This time-frequency spectrogram was computed from a bearing vibration snapshot; brighter regions carry more energy. Determine the bearing's health state. Answer with exactly one of: normal, inner_race, outer_race, ball.
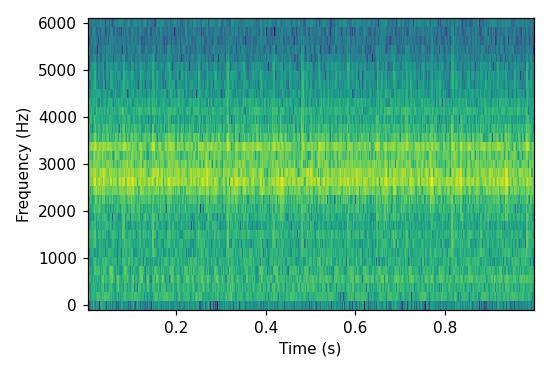
Answer: outer_race